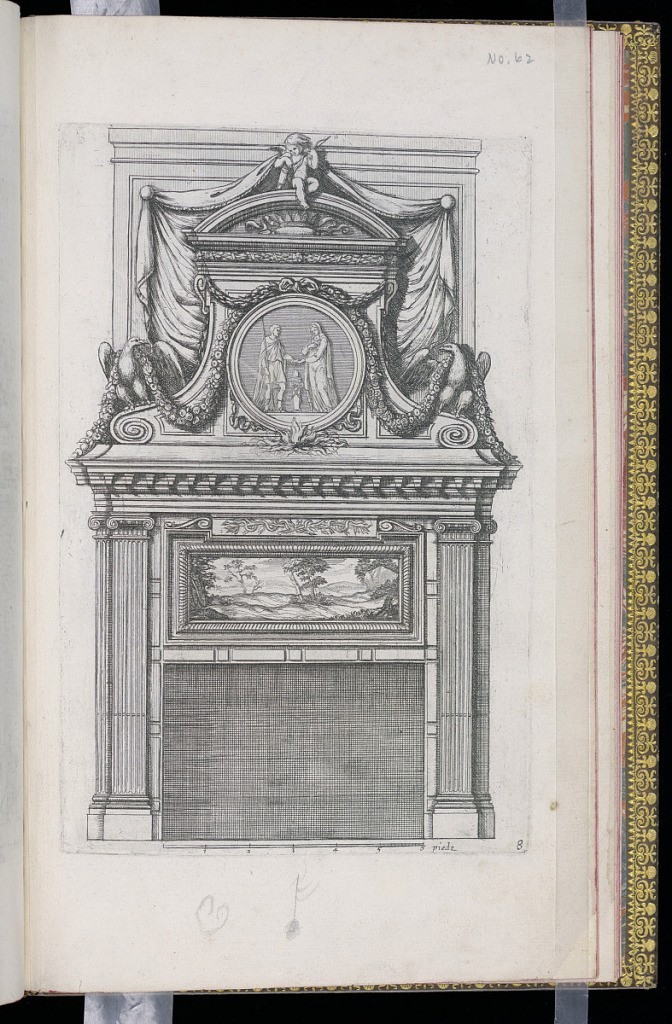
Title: Chimney Piece Design
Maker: D. Antoine Pierretz, French, active 1647
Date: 1647-55
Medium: Etching on laid paper
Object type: Print
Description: Design for a chimney piece (fireplace, mantel and overmantel) with classical motifs. The mantel is decorated with fluted pilasters, and a framed landscape topped with a cornice of brackets and above an overmantel featuring a round medallion with figures framed by fire, eagles, festoons of leaves and flowers, and a winged putto above with a draped textile. A scale below. The plate is numbered.